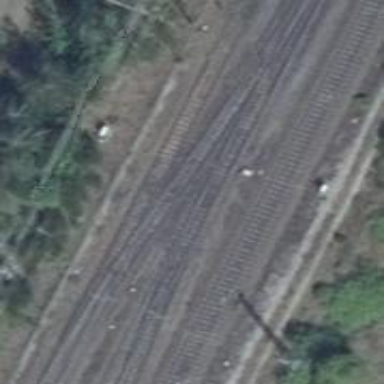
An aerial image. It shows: Railway with electrified contact lines.